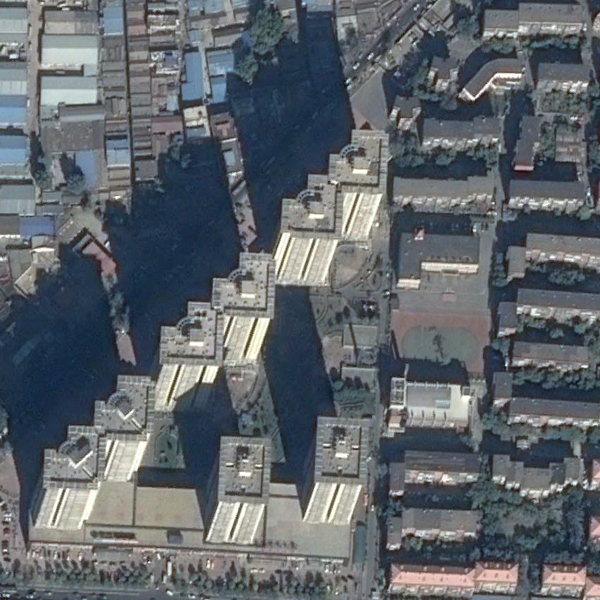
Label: Commercial